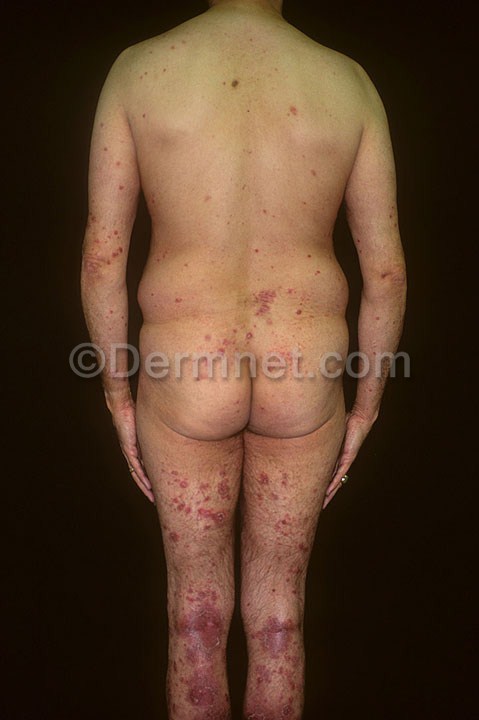
Disease: Psoriasis pictures Lichen Planus and related diseases